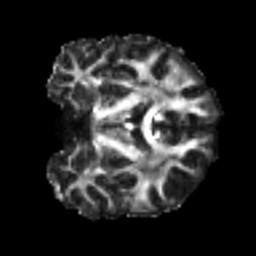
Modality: FA
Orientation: coronal
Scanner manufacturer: siemens
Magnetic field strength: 3 T
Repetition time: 4 s
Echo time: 0.0594 s